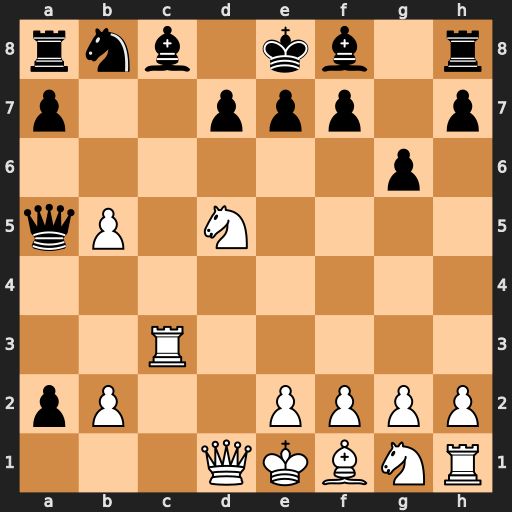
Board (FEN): rnb1kb1r/p2ppp1p/6p1/qP1N4/8/2R5/pP2PPPP/3QKBNR
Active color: w
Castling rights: Kkq
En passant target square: -
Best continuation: b4 Qd8 Nc7+ Qxc7 Rxc7